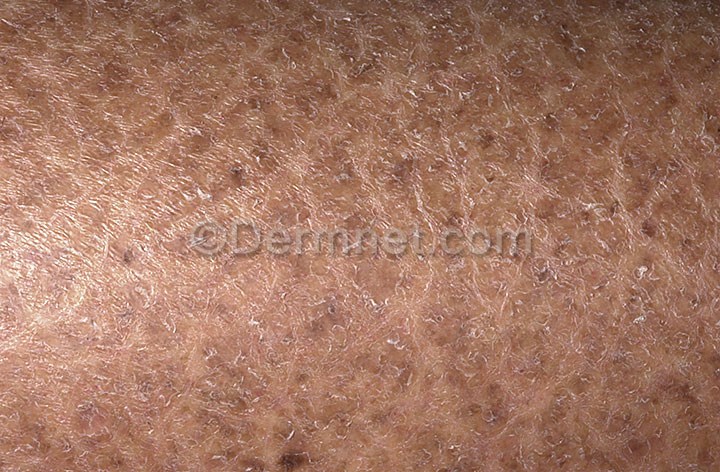
Disease: Atopic Dermatitis Photos